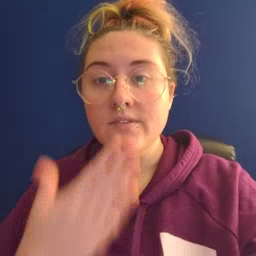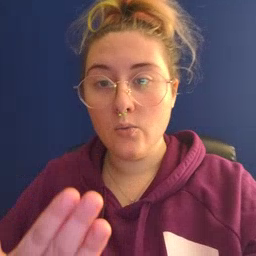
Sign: thankyou